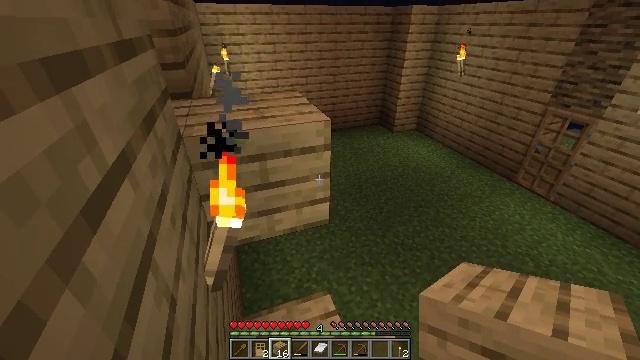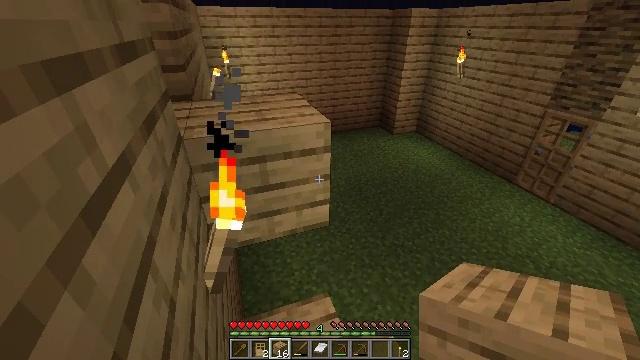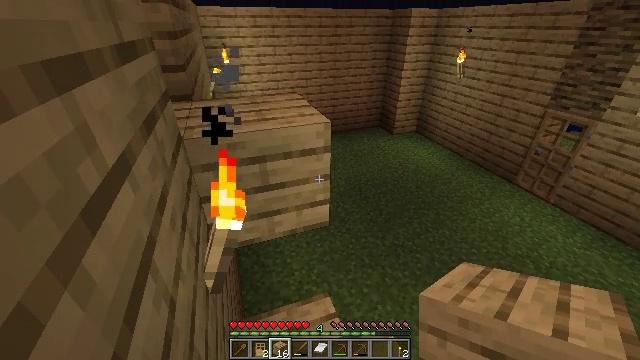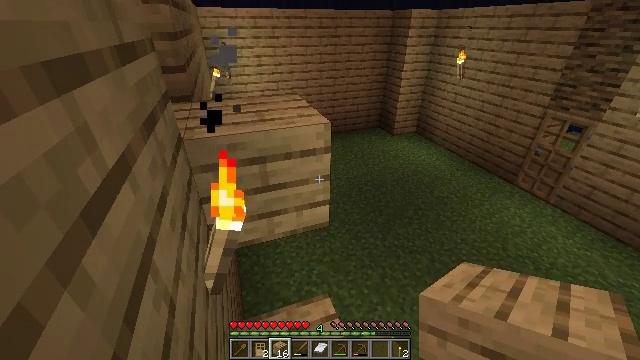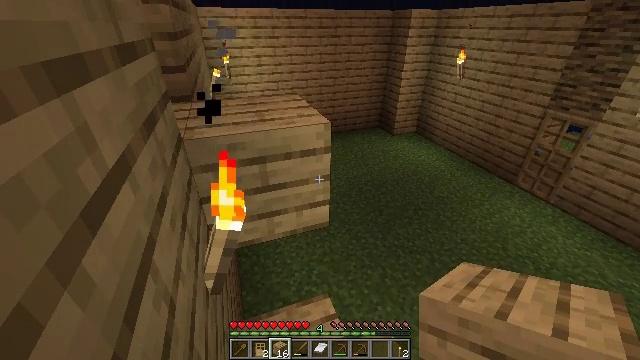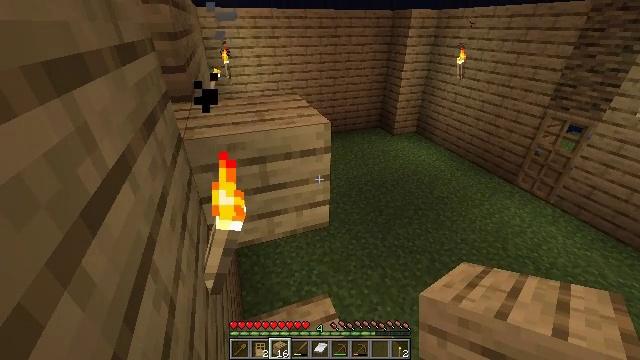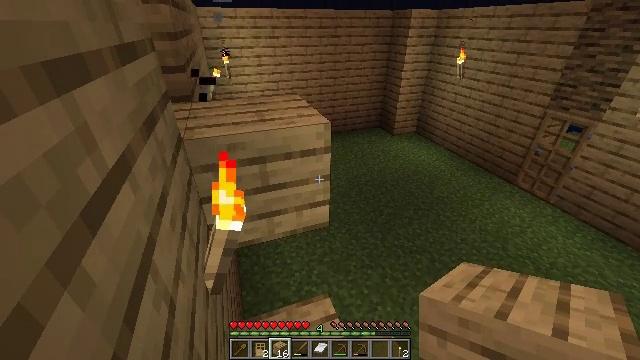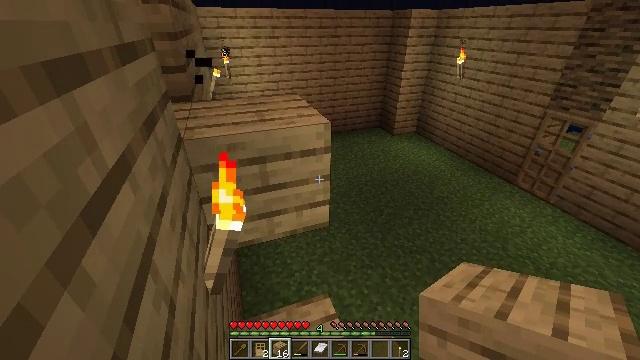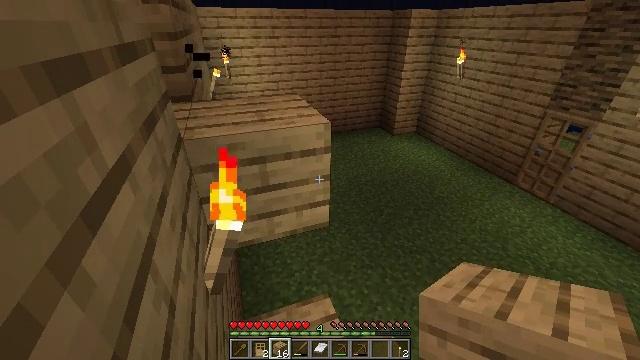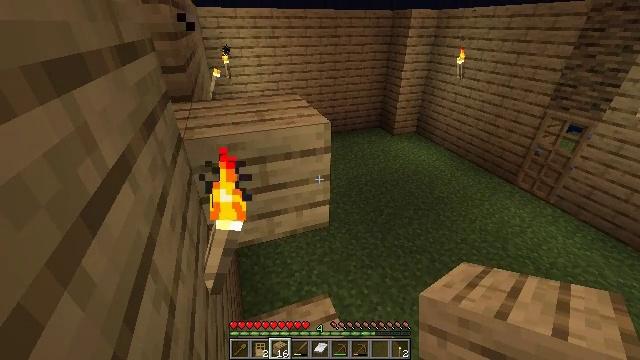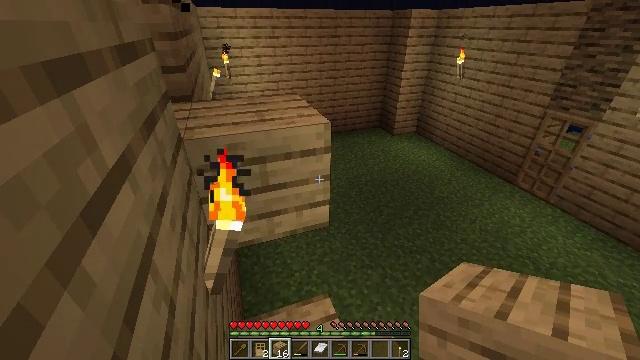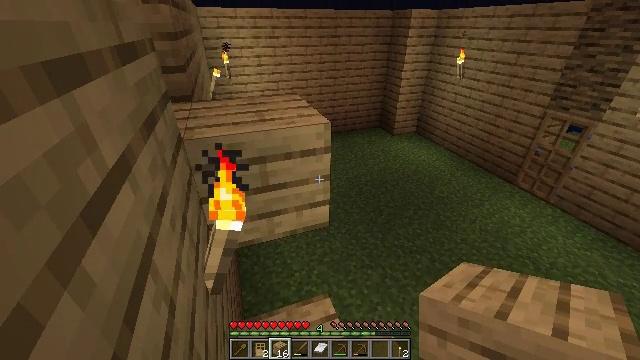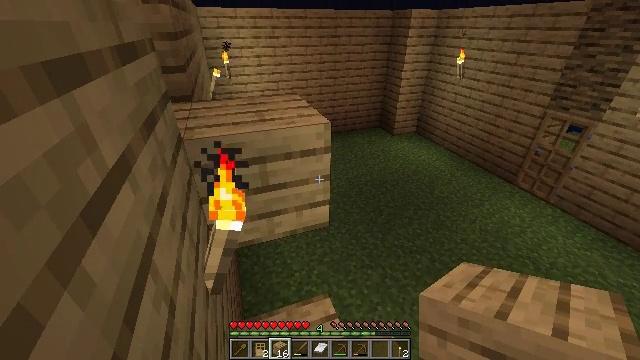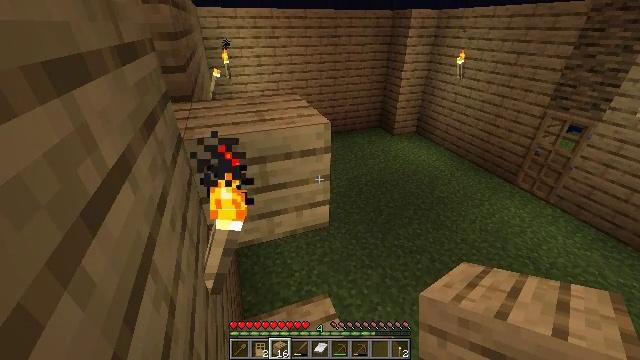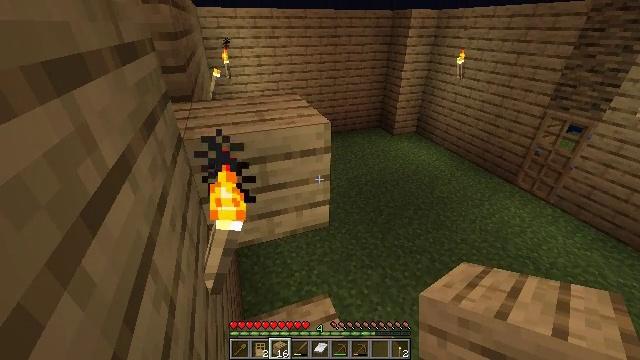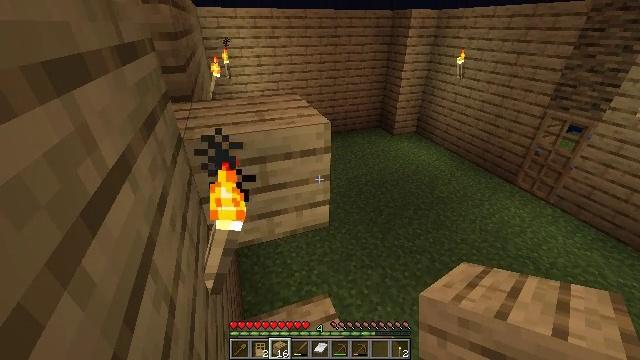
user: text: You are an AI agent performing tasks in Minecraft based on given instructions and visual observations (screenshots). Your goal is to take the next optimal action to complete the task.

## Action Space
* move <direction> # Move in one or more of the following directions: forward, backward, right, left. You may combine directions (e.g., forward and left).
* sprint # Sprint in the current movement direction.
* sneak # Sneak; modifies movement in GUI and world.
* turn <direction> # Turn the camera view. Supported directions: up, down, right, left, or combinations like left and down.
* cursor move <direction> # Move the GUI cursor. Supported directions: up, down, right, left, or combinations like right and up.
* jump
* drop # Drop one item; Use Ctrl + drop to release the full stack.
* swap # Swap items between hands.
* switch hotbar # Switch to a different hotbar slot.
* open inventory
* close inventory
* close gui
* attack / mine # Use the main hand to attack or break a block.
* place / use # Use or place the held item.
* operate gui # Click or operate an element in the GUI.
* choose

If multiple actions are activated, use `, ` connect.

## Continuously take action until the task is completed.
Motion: motion action
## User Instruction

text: Attack the oak planks to recycle it.
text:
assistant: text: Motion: no_op
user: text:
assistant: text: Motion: no_op
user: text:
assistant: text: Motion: no_op
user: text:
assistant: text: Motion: no_op
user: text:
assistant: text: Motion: no_op
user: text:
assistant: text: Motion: no_op
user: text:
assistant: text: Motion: no_op
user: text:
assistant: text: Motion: no_op
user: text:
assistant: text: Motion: no_op
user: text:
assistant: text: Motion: no_op
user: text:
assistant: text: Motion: no_op
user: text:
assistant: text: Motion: no_op
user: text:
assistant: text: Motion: no_op
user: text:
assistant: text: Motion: no_op
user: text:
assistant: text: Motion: no_op
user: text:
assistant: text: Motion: no_op
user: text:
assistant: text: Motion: no_op
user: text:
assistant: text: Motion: no_op
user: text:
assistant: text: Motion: no_op
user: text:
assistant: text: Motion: no_op
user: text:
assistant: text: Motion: switch to hotbar 5
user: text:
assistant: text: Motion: switch to hotbar 5
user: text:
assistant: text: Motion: switch to hotbar 5
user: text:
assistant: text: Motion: switch to hotbar 5
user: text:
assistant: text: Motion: no_op
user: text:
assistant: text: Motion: no_op
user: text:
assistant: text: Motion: no_op
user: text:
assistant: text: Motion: no_op
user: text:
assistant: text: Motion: no_op
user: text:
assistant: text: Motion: no_op